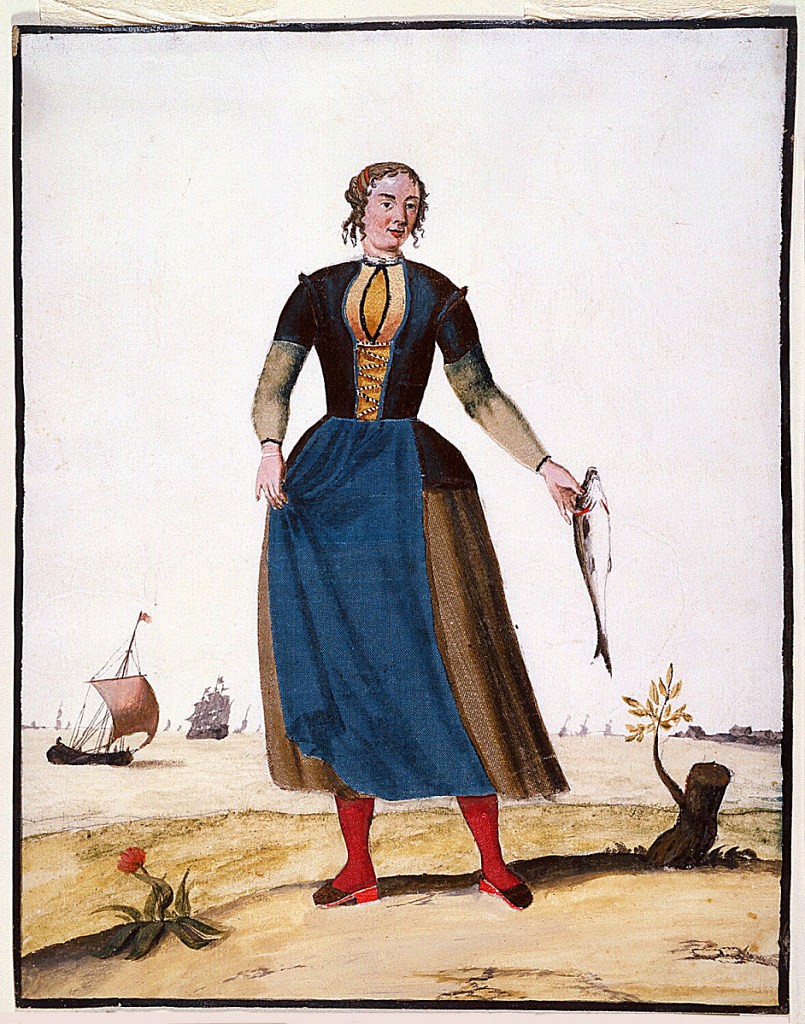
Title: Fisherwoman with a Catch
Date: ca. 1750
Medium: Graphite, brush and watercolor on vellum with various fabrics
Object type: Decoupage
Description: A standing fisherwoman wears red hose and a blue apron.  She holds a large fish in her left hand.  Sailing craft visible in the background, and a flower and stump in the foreground.